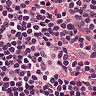
Metastatic tissue present: no